Question: I'm trying to implement phong shading in GLSL but am having some issues with the specular component.

The green light is the specular component. The light (a point light) travels in a circle above the plane. The specular highlight always points inward toward the Y axis about which the light rotates and fans out toward the diffuse reflection as seen in the image. It doesn't appear to be affected at all by the positioning of the camera and I'm not sure where I'm going wrong.
Vertex shader code:
'''
#version 330 core
/*
* Phong Shading with with Point Light (Quadratic Attenutation)
*/
//Input vertex data
layout(location = 0) in vec3 vertexPosition_modelSpace;
layout(location = 1) in vec2 vertexUVs;
layout(location = 2) in vec3 vertexNormal_modelSpace;
//Output Data; will be interpolated for each fragment
out vec2 uvCoords;
out vec3 vertexPosition_cameraSpace;
out vec3 vertexNormal_cameraSpace;
//Uniforms
uniform mat4 mvMatrix;
uniform mat4 mvpMatrix;
uniform mat3 normalTransformMatrix;
void main()
{
vec3 normal = normalize(vertexNormal_modelSpace);
//Set vertices in clip space
gl_Position = mvpMatrix * vec4(vertexPosition_modelSpace, 1);
//Set output for UVs
uvCoords = vertexUVs;
//Convert vertex and normal into eye space
vertexPosition_cameraSpace = mat3(mvMatrix) * vertexPosition_modelSpace;
vertexNormal_cameraSpace = normalize(normalTransformMatrix * normal);
}
'''
Fragment Shader Code:
'''
#version 330 core
in vec2 uvCoords;
in vec3 vertexPosition_cameraSpace;
in vec3 vertexNormal_cameraSpace;
//out
out vec4 fragColor;
//uniforms
uniform sampler2D diffuseTex;
uniform vec3 lightPosition_cameraSpace;
void main()
{
const float materialAmbient = 0.025; //a touch of ambient
const float materialDiffuse = 0.65;
const float materialSpec = 0.35;
const float lightPower = 2.0;
const float specExponent = 2;
//--------------Set Colors and determine vectors needed for shading-----------------
//reflection colors- NOTE- diffuse and ambient reflections will use the texture color
const vec3 colorSpec = vec3(0,1,0); //Green spec color
vec3 diffuseColor = texture2D(diffuseTex, uvCoords).rgb; //Get color from the texture at fragment
const vec3 lightColor = vec3(1,1,1); //White light
//Re-normalize normal vectors : after interpolation they make not be unit length any longer
vec3 normVertexNormal_cameraSpace = normalize(vertexNormal_cameraSpace);
//Set camera vec
vec3 viewVec_cameraSpace = normalize(-vertexPosition_cameraSpace); //Since its view space, camera at origin
//Set light vec
vec3 lightVec_cameraSpace = normalize(lightPosition_cameraSpace - vertexPosition_cameraSpace);
//Set reflect vect
vec3 reflectVec_cameraSpace = normalize(reflect(-lightVec_cameraSpace, normVertexNormal_cameraSpace)); //reflect function requires incident vec; from light to vertex
//----------------Find intensity of each component---------------------
//Determine Light Intensity
float distance = abs(length(lightPosition_cameraSpace - vertexPosition_cameraSpace));
float lightAttenuation = 1.0/( (distance > 0) ? (distance * distance) : 1 ); //Quadratic
vec3 lightIntensity = lightPower * lightAttenuation * lightColor;
//Determine Ambient Component
vec3 ambientComp = materialAmbient * diffuseColor * lightIntensity;
//Determine Diffuse Component
float lightDotNormal = max( dot(lightVec_cameraSpace, normVertexNormal_cameraSpace), 0.0 );
vec3 diffuseComp = materialDiffuse * diffuseColor * lightDotNormal * lightIntensity;
vec3 specComp = vec3(0,0,0);
//Determine Spec Component
if(lightDotNormal > 0.0)
{
float reflectDotView = max( dot(reflectVec_cameraSpace, viewVec_cameraSpace), 0.0 );
specComp = materialSpec * colorSpec * pow(reflectDotView, specExponent) * lightIntensity;
}
//Add Ambient + Diffuse + Spec
vec3 phongFragRGB = ambientComp +
diffuseComp +
specComp;
//----------------------Putting it together-----------------------
//Out Frag color
fragColor = vec4( phongFragRGB, 1);
}
'''
Just noting that the normalTransformMatrix seen in the Vertex shader is the inverse-transpose of the model-view matrix.
I am setting a vector from the vertex position to the light, to the camera, and the reflect vector, all in camera space. For the diffuse calculation I am taking the dot product of the light vector and the normal vector, and for the specular component I am taking the dot product of the reflection vector and the view vector. Perhaps there is some fundamental misunderstanding that I have with the algorithm?
I thought at first that the problem could be that I wasn't normalizing the normals entering the fragment shader after interpolation, but adding a line to normalize didn't affect the image. I'm not sure where to look.
I know that there a lot of phong shading questions on the site, but everyone seems to have a problem that is a bit different. If anyone can see where I am going wrong, please let me know. Any help is appreciated.
EDIT: Okay its working now! Just as jozxyqk suggested below, I needed to do a mat4*vec4 operation for my vertex position or lose the translation information. When I first made the change I was getting strange results until I realized that I was making the same mistake in my OpenGL code for the lightPosition_cameraSpace before I passed it to the shader (the mistake being that I was casting down the view matrix to a mat3 for the calculation instead of setting the light position vector as a vec4). Once I edited those lines the shader appears to be working properly! Thanks for the help, jozxqk!
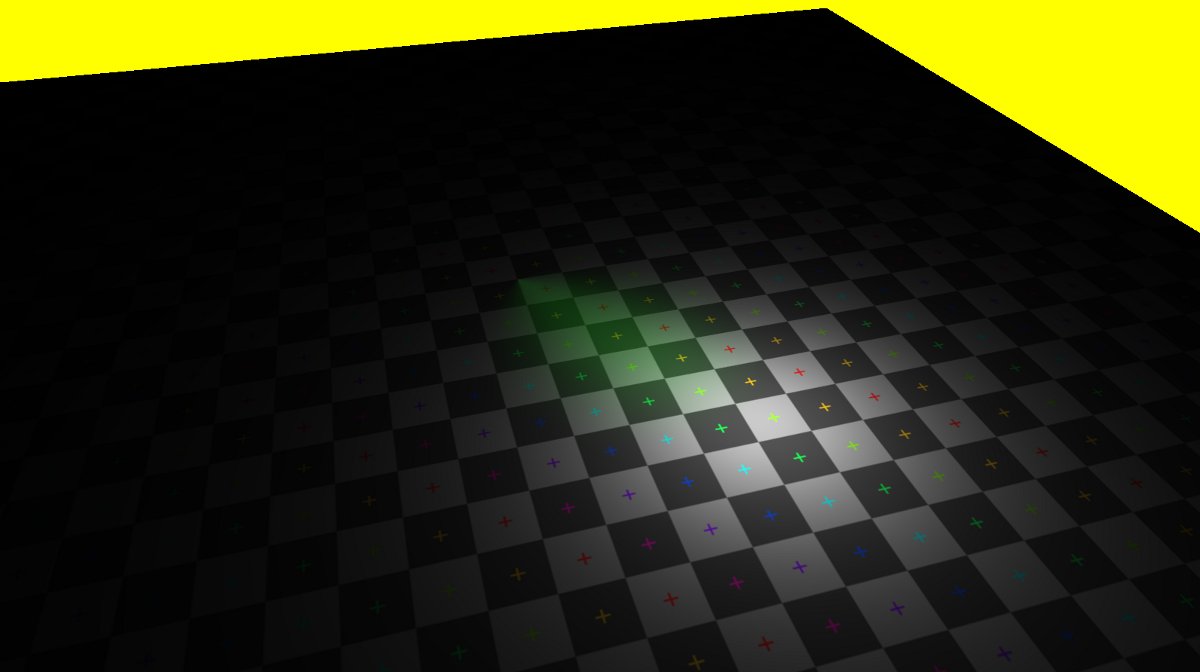
Answer: I can see two parts which don't look right.
1. "vertexPosition_cameraSpace = mat3(mvMatrix) * vertexPosition_modelSpace" should be a mat4/vec4(x,y,z,1) multiply, otherwise it ignores the translation part of the modelview matrix.
(edit: missed the duplicated calculation)